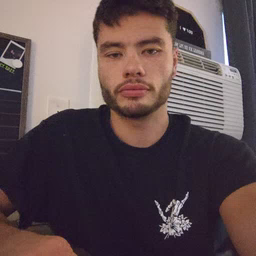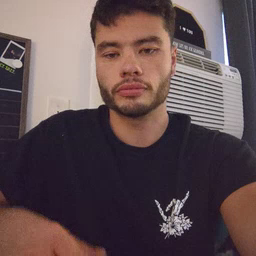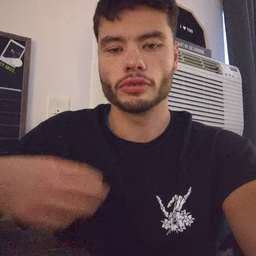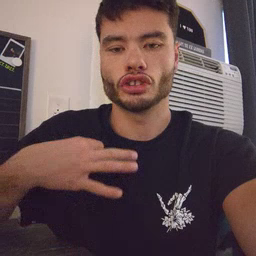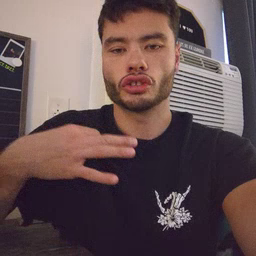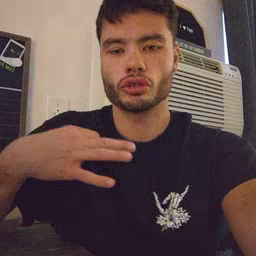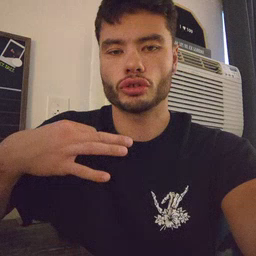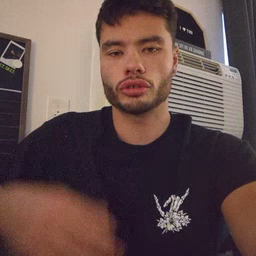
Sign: shirt